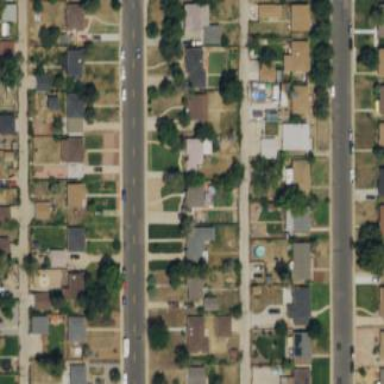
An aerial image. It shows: Single-family residential area.